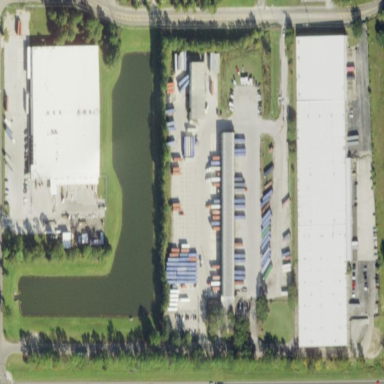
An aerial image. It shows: Industrial area featuring warehouse.